Question: I am using list-box to select a item from list box but as i select it it generates an underhanded exception.Here my code is:
'
'''
<ListBox Grid.Row="1" SelectionChanged="PrintText" Background="DarkGray" Visibility="Collapsed" Height="Auto" HorizontalAlignment="Left" Margin="156,36,0,0" Name="listBox1" VerticalAlignment="Top" Width="191" UseLayoutRounding="True" />
void PrintText(object sender, SelectionChangedEventArgs args)
{
ListBoxItem lbi = ((sender as ListBox).SelectedItem as ListBoxItem);
String a = lbi.Content.ToString();
Window1 neww = null;
neww = new Window1();
neww.Show();
}
'''
' i don't know where i am doing mistake please guide me. I have attached image of it to make you more clear. thank you!
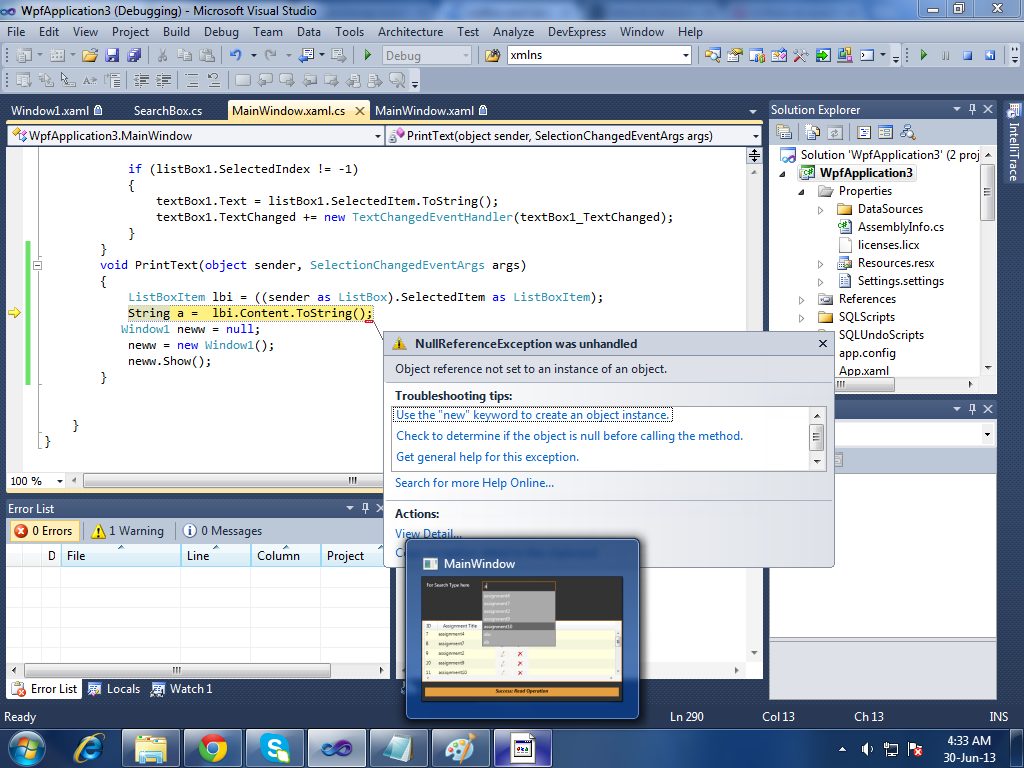
Answer: '''
void PrintText(object sender, SelectionChangedEventArgs args)
{
object item = listBox1.SelectedItem;
if (item == null) {
txtSelectedItem.Text = "No item currently selected.";
} else {
txtSelectedItem.Text = item.ToString();
}
// ListBoxItem lbi = ((sender as ListBox).SelectedItem as ListBoxItem);
// String a = lbi.Content.ToString();
Window1 neww = null;
neww = new Window1();
neww.Show();
}
'''